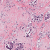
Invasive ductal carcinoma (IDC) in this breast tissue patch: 1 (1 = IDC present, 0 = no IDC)